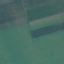
Land use / land cover: AnnualCrop